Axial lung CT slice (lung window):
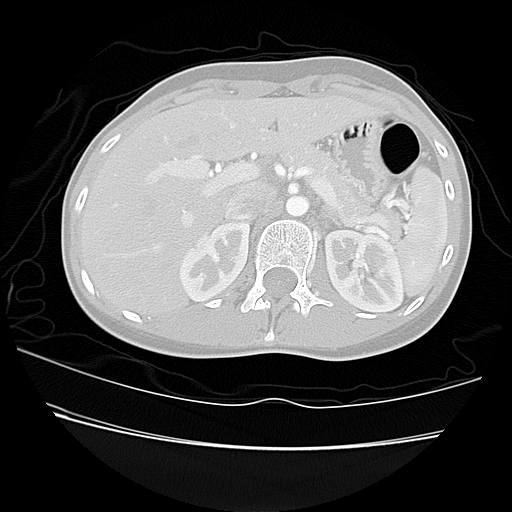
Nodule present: no